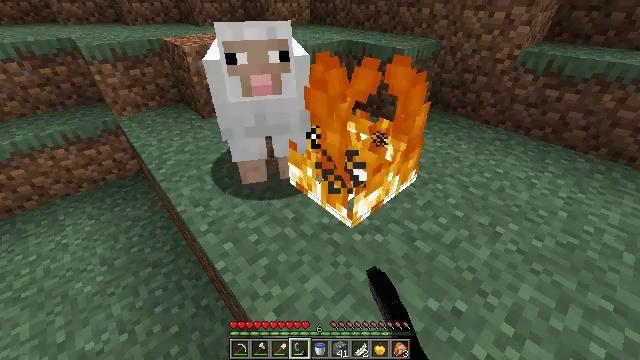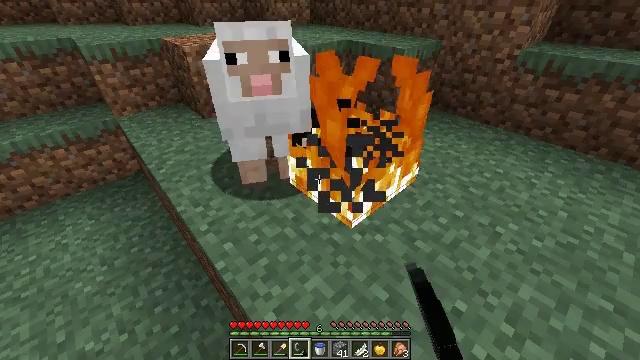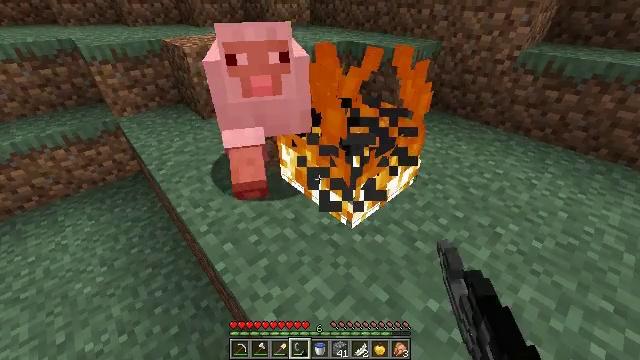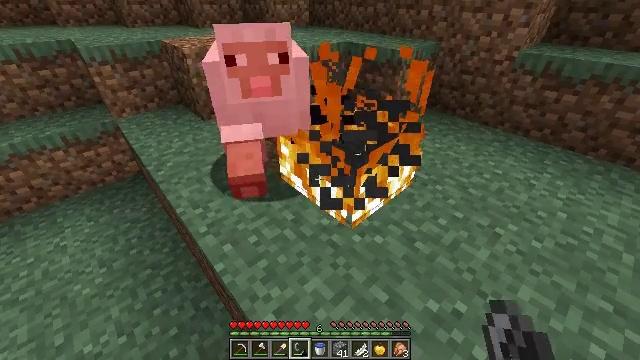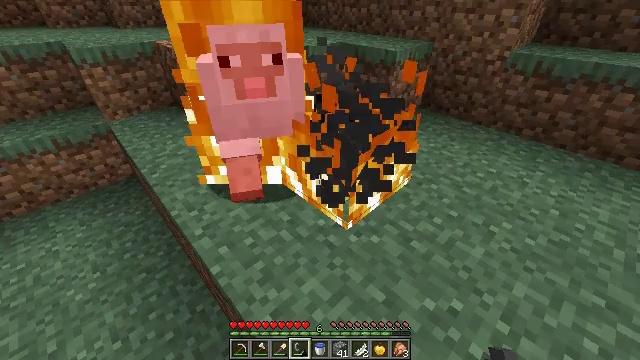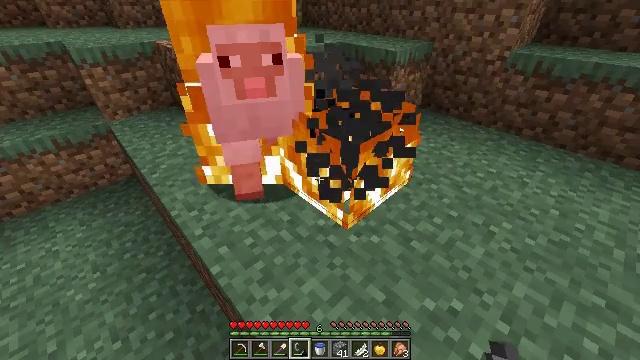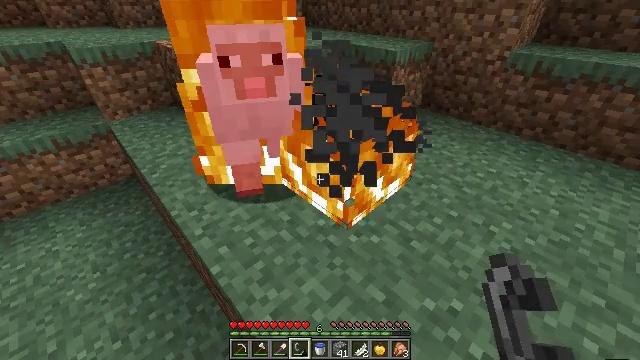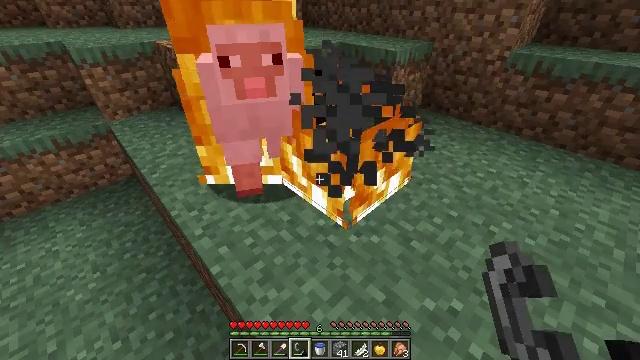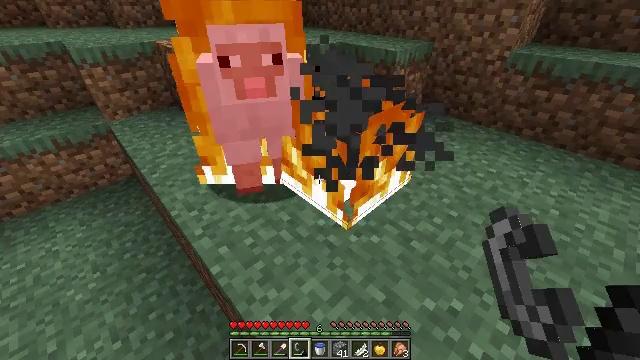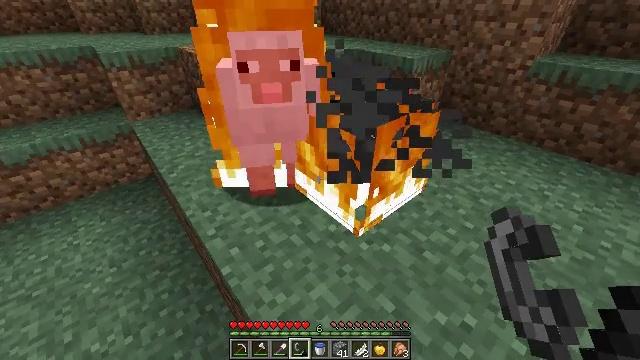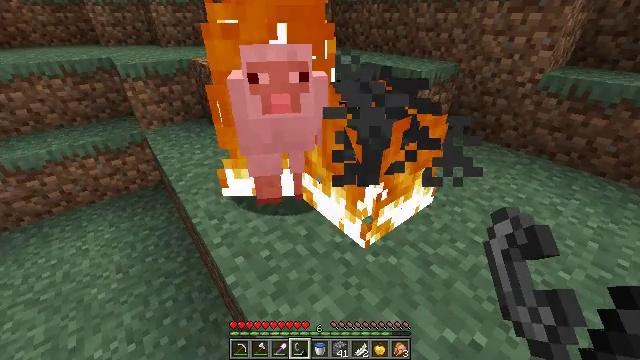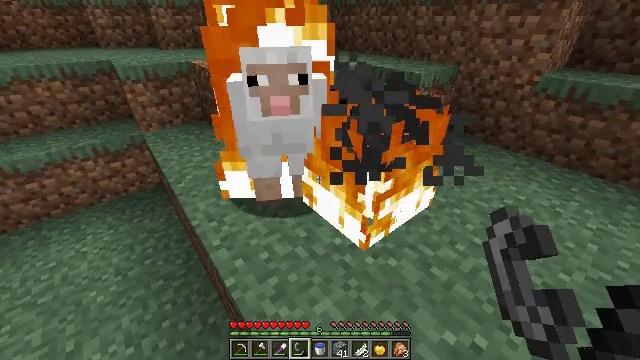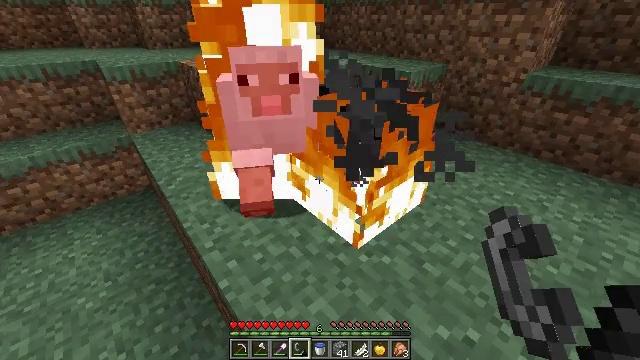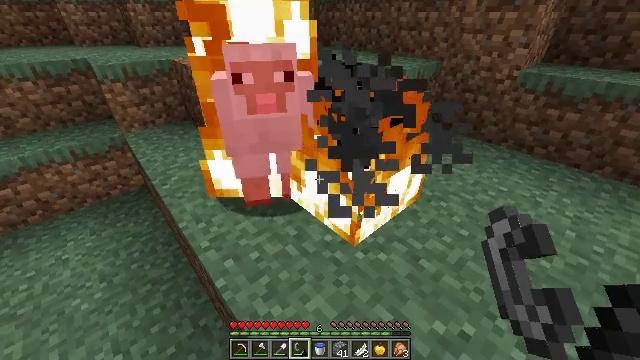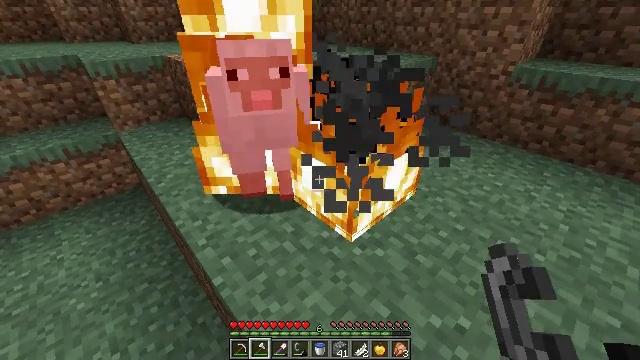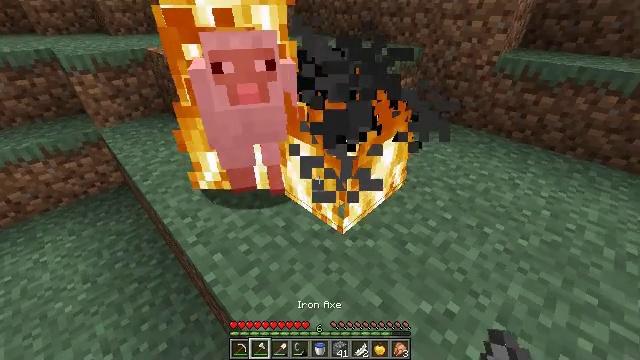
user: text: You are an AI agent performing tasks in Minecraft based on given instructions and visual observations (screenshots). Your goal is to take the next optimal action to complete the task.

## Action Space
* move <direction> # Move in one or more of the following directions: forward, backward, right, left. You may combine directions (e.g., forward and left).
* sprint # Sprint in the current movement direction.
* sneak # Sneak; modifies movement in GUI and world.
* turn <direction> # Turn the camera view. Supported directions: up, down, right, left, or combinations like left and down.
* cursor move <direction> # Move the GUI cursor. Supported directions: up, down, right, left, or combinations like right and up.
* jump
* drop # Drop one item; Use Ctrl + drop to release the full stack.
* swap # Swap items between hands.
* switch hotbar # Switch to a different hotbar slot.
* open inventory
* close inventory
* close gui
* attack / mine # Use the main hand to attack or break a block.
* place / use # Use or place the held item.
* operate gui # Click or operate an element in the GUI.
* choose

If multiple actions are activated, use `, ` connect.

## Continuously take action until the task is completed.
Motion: motion action
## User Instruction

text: Remove the fire source.
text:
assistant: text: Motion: no_op
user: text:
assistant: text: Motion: no_op
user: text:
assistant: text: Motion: no_op
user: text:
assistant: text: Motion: turn right
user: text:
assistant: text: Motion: no_op
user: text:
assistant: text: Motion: no_op
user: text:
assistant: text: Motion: no_op
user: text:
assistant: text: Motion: no_op
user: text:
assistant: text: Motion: turn left and up
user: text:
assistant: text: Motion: turn left and up
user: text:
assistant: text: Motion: no_op
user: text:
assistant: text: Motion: turn right
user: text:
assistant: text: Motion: turn right
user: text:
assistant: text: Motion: switch to hotbar 2
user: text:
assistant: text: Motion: turn right and down, switch to hotbar 2
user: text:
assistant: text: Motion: attack / mine
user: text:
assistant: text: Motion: turn left, attack / mine
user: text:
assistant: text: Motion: turn left and up
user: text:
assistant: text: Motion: turn left and up
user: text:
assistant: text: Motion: attack / mine
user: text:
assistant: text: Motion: attack / mine